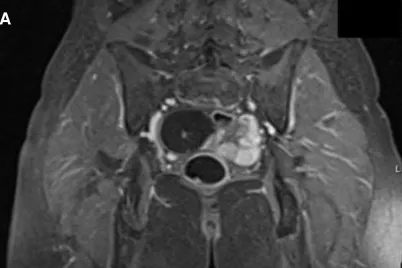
(A,B): Abdominal MR T1 and T2-weighted images.
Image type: radiology (mri)